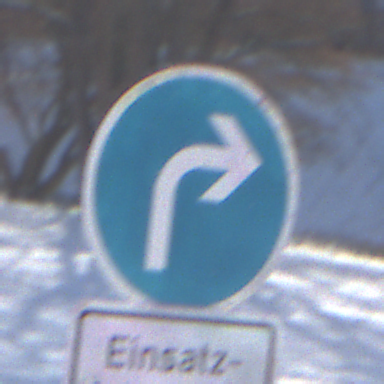
Verkehrszeichen: VorgeschriebeneFahrtrichtungRechts
Zusatzzeichen unten: BesondereFahrzeugeUndTransportgueter3
Umgebung: Outdoor, Nature
Tageszeit: MorningAfternoon
Wetter: PartlyCloudy
Licht: Natural
Jahreszeit: Winter
Kontrast: HighContrast